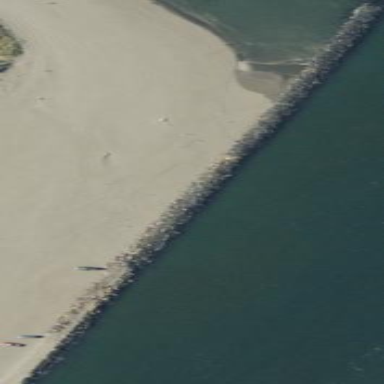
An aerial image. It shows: Breakwater structure.